Field crop: tomato
Growth stage: 2
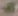
Species: solanum